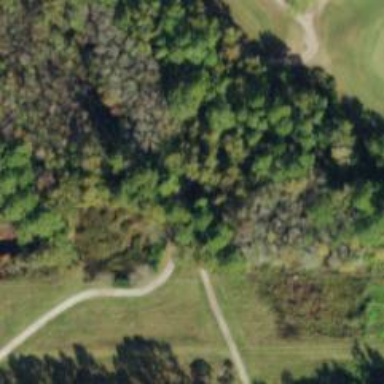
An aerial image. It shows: Golf cartpath that is also road path.